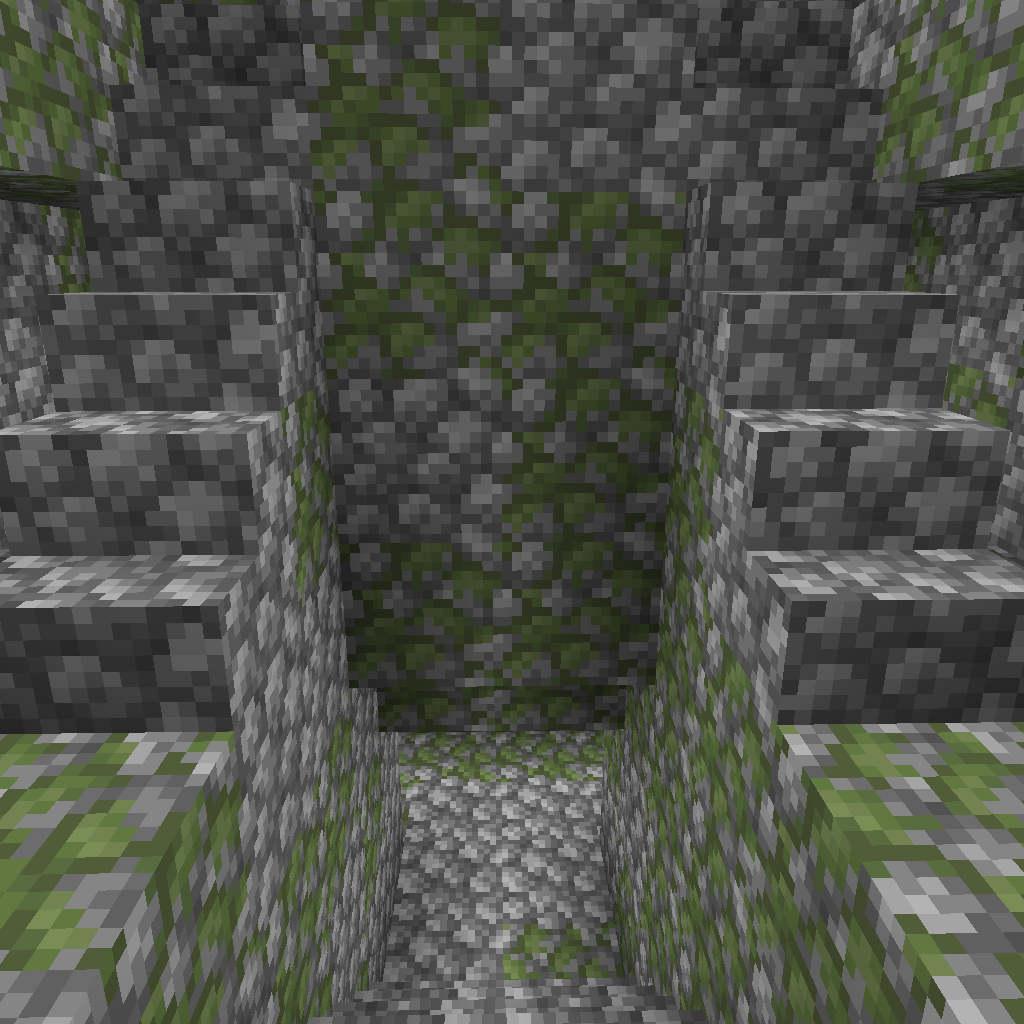
inside jungle pyramid with steps